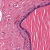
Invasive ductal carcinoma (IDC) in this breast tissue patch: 0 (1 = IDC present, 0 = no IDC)